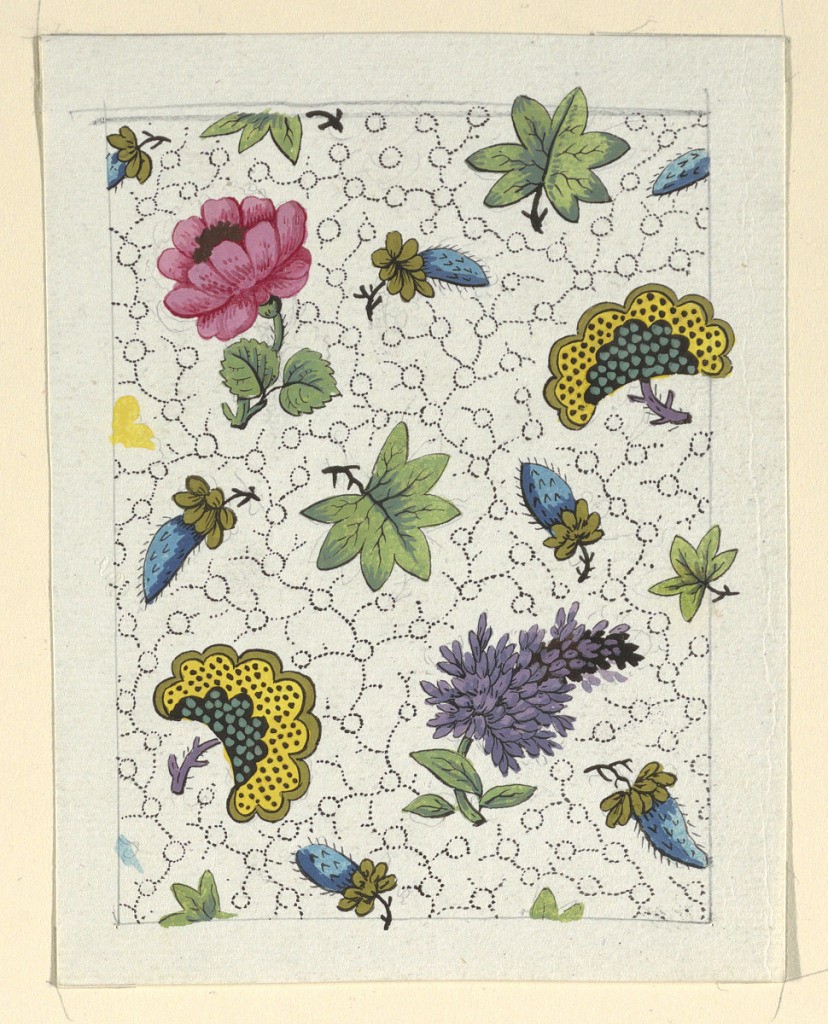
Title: Floral design for printed textile
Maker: Louis-Albert DuBois, Swiss, 1752–1818
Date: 1800–1818
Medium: Brush and gouache, graphite on white wove paper
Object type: Drawing
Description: Red and purple flowers, green leaves on white ground decorated with a black dotted pattern.